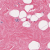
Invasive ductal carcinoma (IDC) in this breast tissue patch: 0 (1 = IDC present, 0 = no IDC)